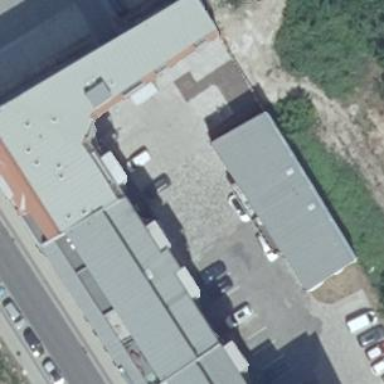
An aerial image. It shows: Building with flat gray roof made of tar paper.